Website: crate-barrel
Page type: delivery-shipping
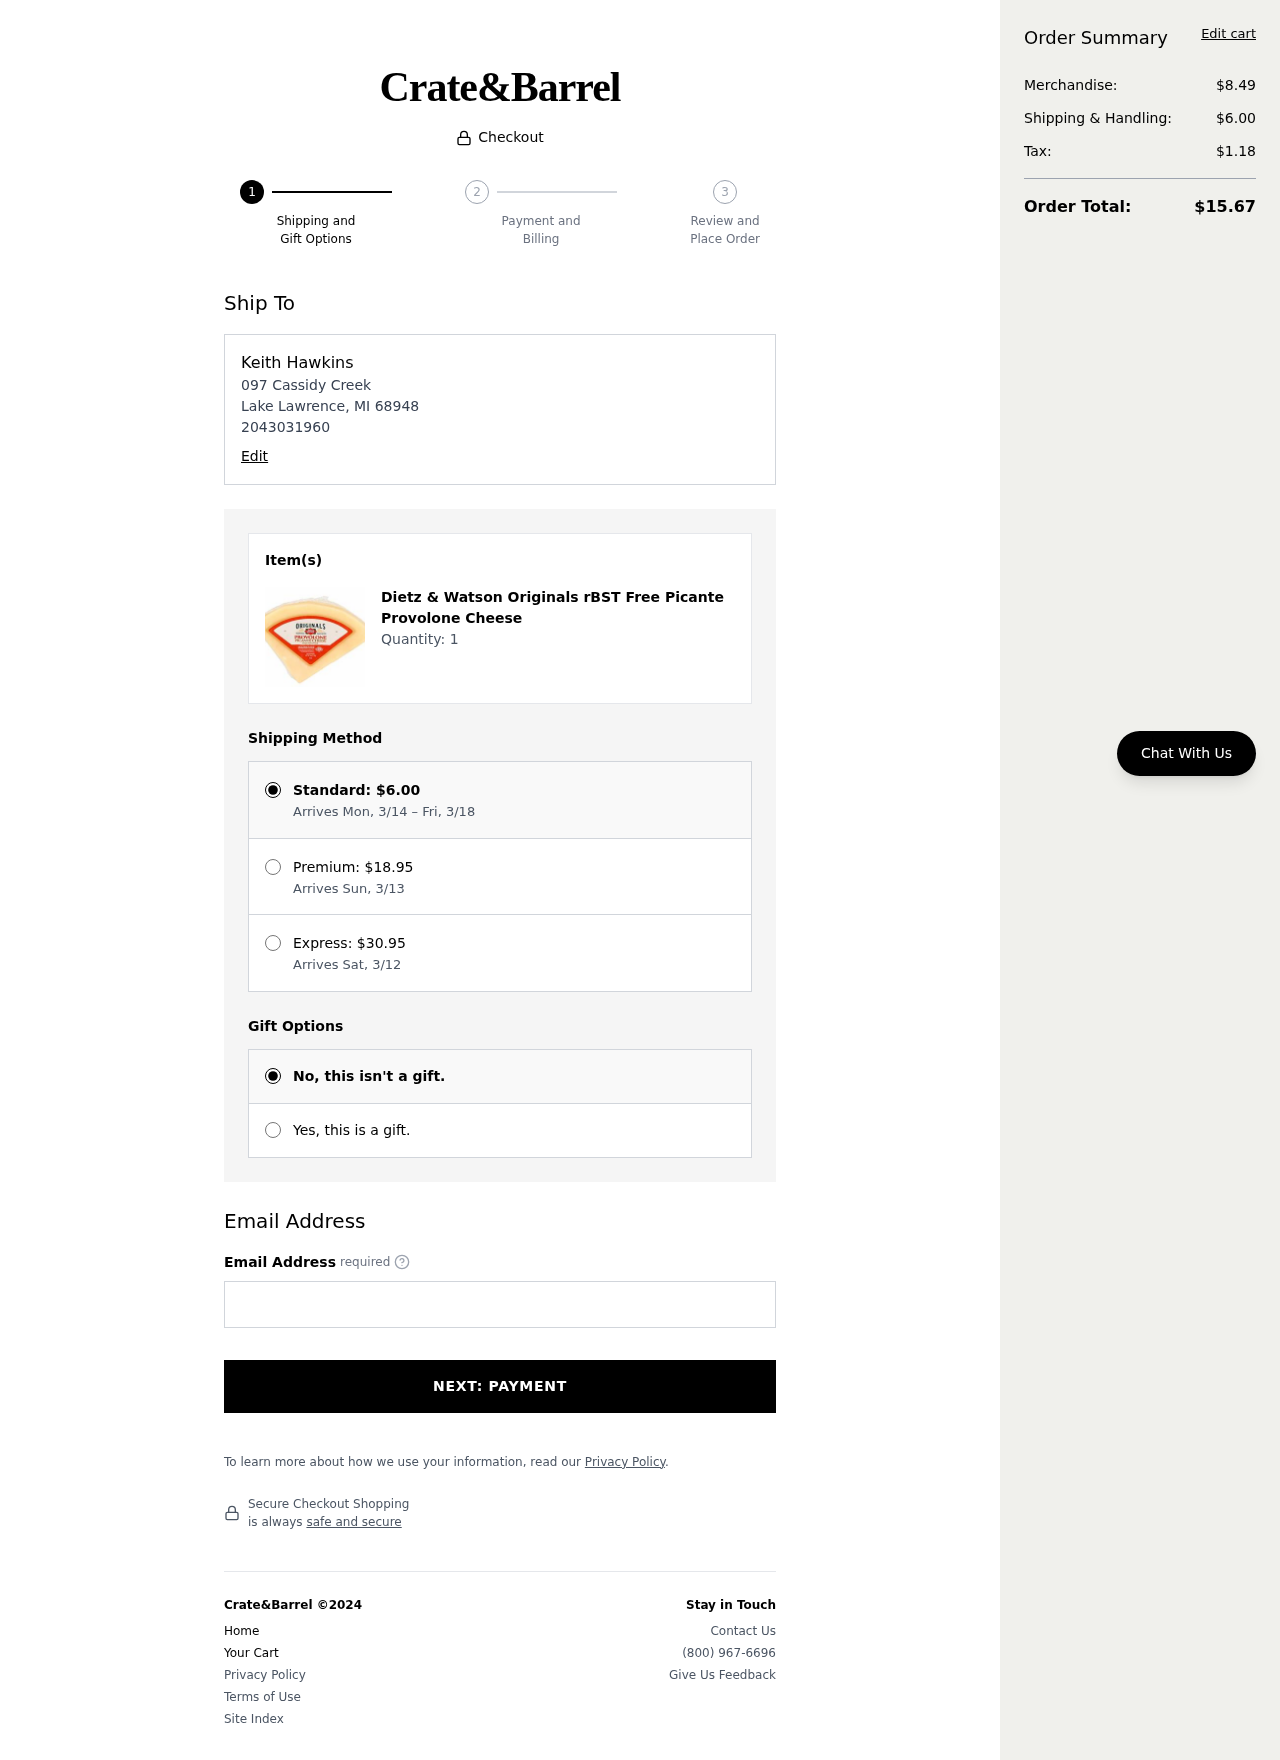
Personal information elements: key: PII_EMAIL
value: keith.hawkins@yahoo.com
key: PII_FULLNAME
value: Keith Hawkins
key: PII_PHONE
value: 2043031960
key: PII_STREET
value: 097 Cassidy Creek
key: PII_CITY_STATE_ZIP
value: Lake Lawrence, MI 68948
Product elements: key: PRODUCT1_NAME
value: Dietz & Watson Originals rBST Free Picante Provolone Cheese
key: PRODUCT1_QUANTITY
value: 1
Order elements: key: ORDER_SHIPPING_COST
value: $6.00
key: ORDER_SHIPPING_DATE
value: Arrives Mon, 3/14 – Fri, 3/18
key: ORDER_PREMIUM_SHIPPING
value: $18.95
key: ORDER_PREMIUM_DATE
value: Arrives Sun, 3/13
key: ORDER_EXPRESS_SHIPPING
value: $30.95
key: ORDER_EXPRESS_DATE
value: Arrives Sat, 3/12
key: ORDER_SUBTOTAL
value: $8.49
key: ORDER_TAX
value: $1.18
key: ORDER_TOTAL
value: $15.67